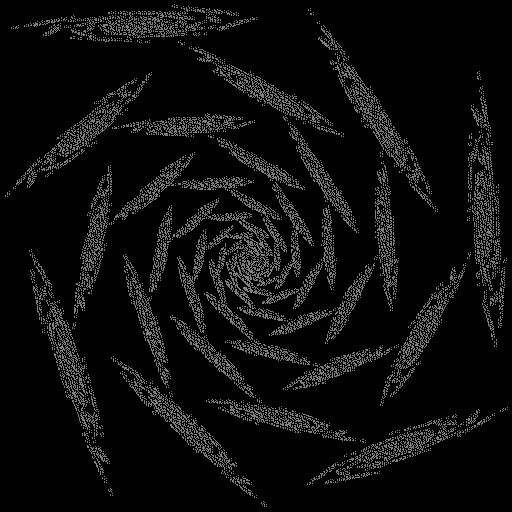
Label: rose